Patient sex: M
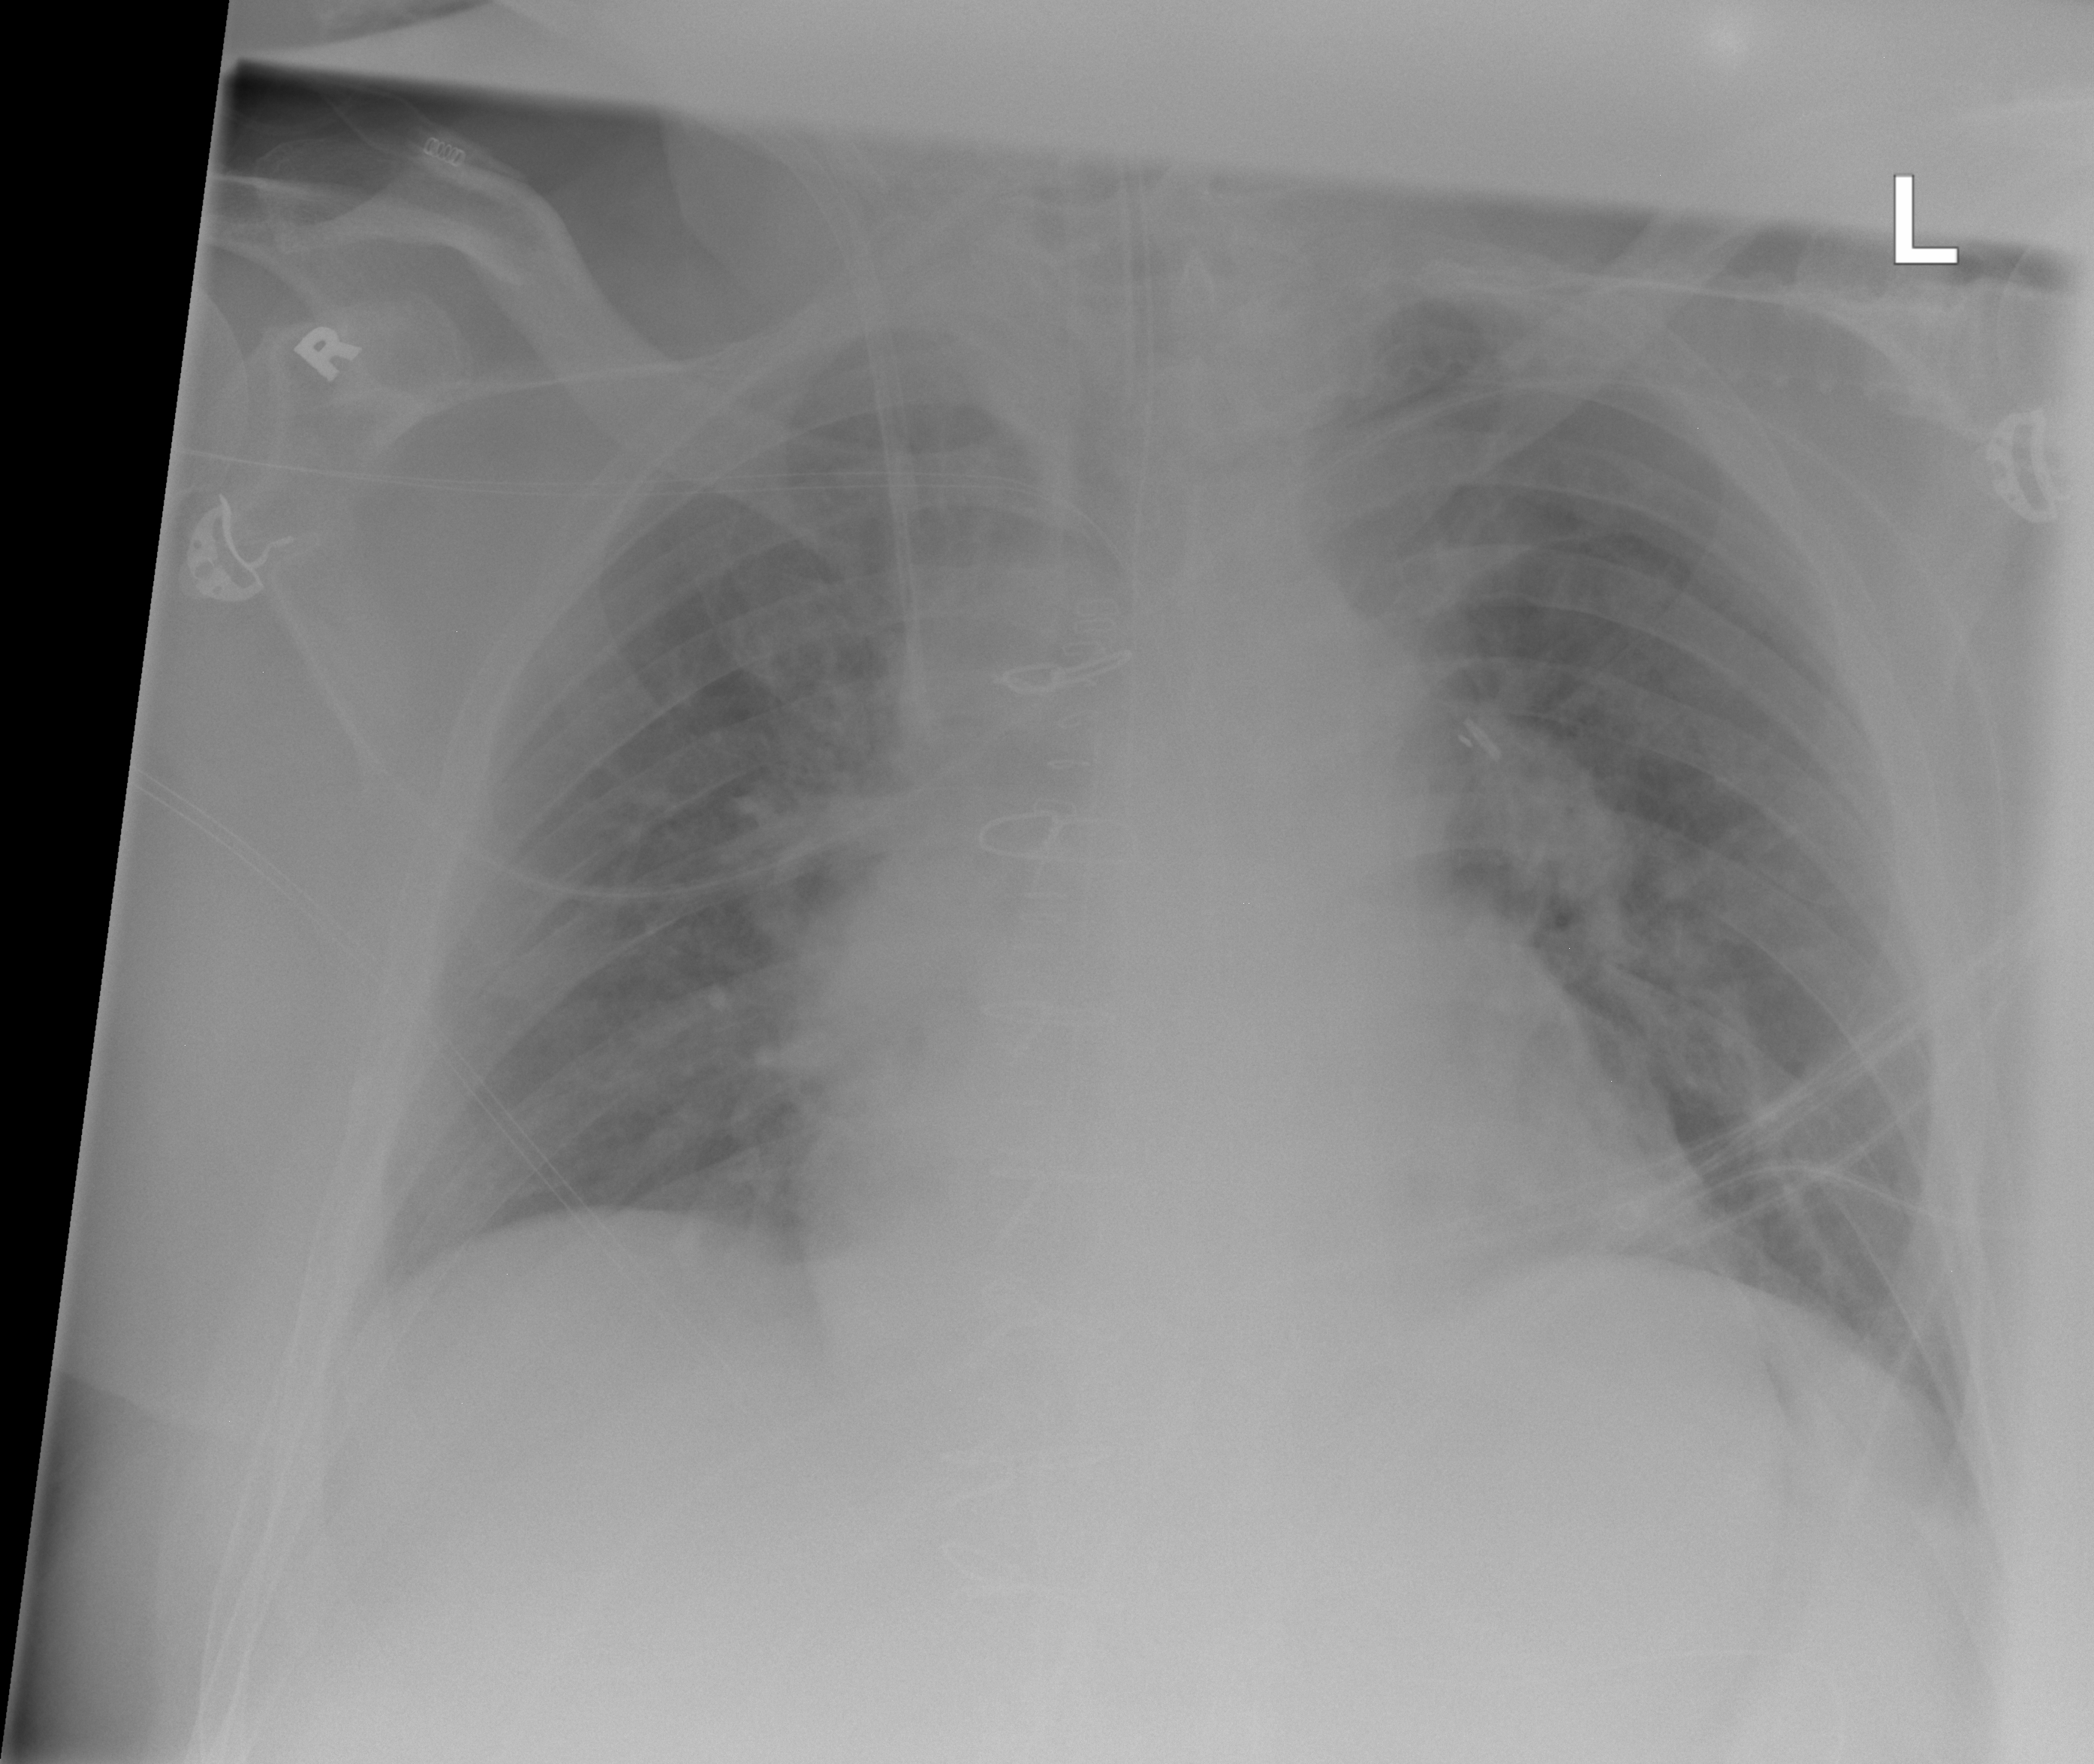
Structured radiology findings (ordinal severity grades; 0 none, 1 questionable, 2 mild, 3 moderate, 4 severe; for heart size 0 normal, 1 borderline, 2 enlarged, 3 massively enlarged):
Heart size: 2
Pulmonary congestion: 3
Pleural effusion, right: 0
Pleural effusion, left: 0
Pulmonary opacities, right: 0
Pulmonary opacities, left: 0
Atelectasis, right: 0
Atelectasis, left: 0